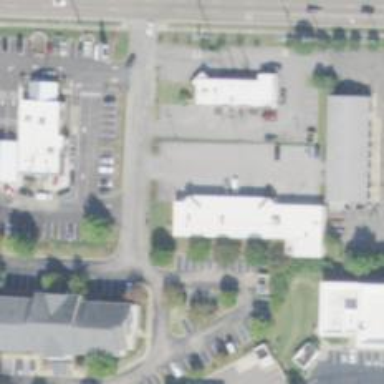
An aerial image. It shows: Clinic.